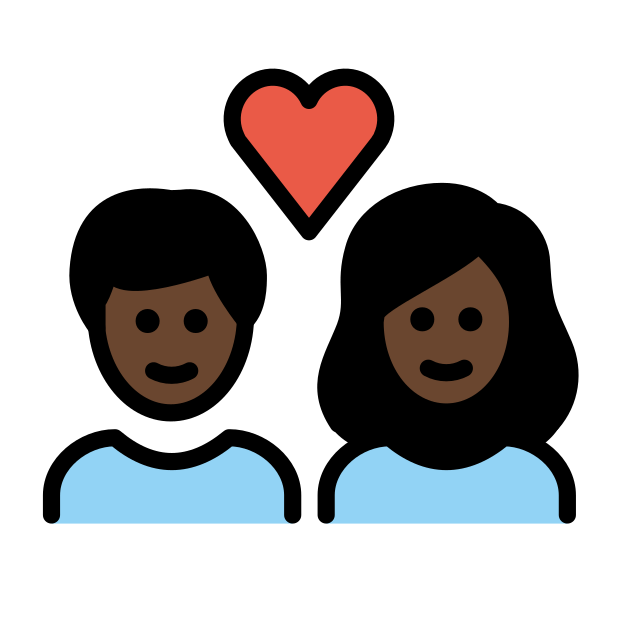
couple with heart: woman, man, dark skin tone